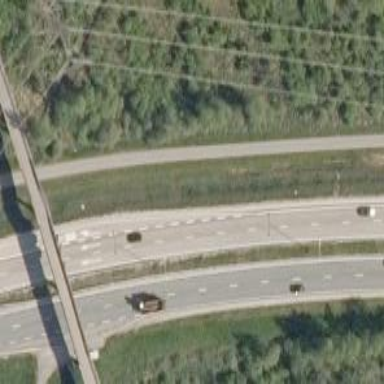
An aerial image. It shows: Motorway junction.